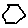
Label: hexagon